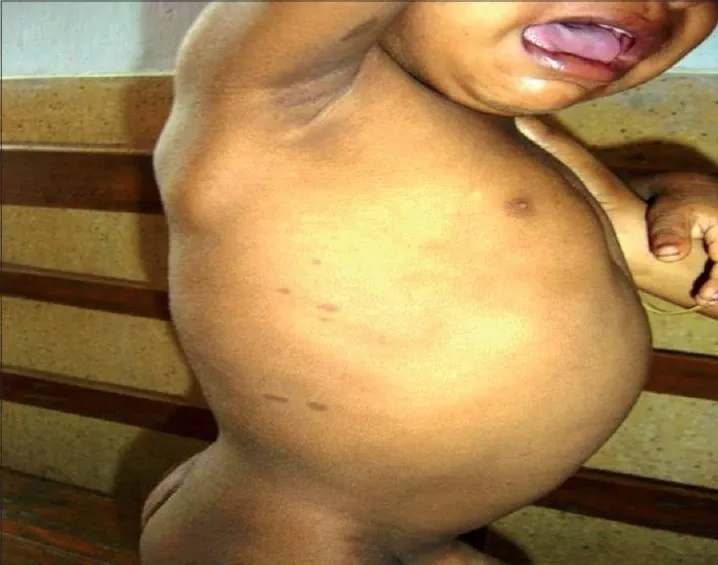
cafe-au-lait spots on trunk.
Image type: medical_photograph (other_medical_photograph)